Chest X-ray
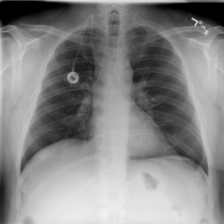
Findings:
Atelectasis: negative
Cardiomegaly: negative
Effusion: negative
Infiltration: negative
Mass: negative
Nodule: negative
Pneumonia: negative
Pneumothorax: negative
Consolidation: negative
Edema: negative
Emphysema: negative
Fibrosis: negative
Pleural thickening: negative
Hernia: negative